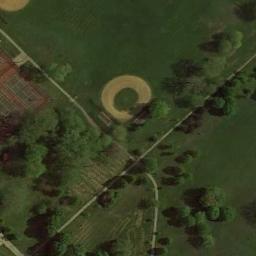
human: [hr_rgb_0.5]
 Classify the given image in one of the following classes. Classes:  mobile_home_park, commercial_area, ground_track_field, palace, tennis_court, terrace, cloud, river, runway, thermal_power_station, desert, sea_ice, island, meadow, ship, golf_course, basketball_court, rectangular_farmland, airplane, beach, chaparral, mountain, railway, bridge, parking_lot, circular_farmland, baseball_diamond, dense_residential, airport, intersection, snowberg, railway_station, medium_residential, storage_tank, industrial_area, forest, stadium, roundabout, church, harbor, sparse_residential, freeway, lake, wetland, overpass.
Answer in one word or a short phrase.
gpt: baseball_diamond